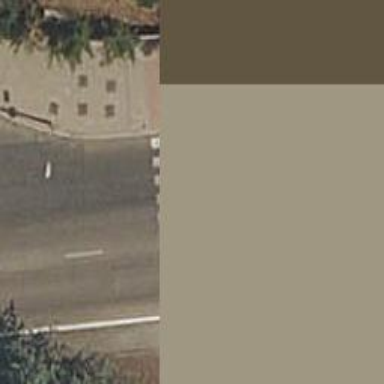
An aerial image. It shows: Footway along the road.